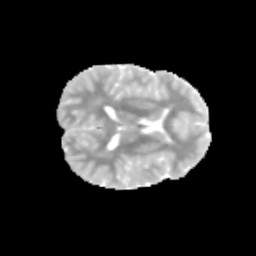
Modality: MD
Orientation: axial
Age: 13
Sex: male
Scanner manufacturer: siemens
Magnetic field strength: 3 T
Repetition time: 3.8 s
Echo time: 0.07 s